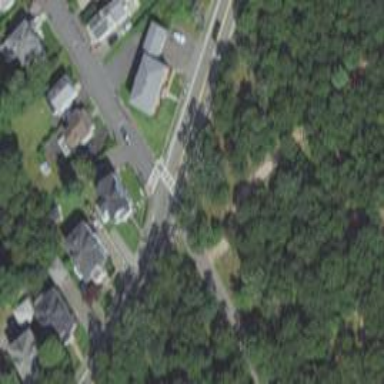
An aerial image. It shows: Uncontrolled crossing on the road.